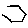
Label: hexagon